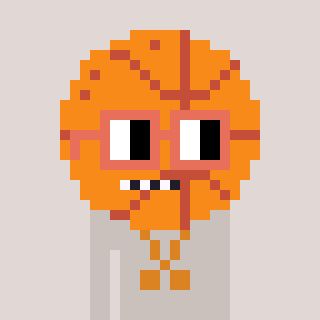
a pixel art character with square orange glasses, a basketball-shaped head and a foggrey-colored body on a warm background